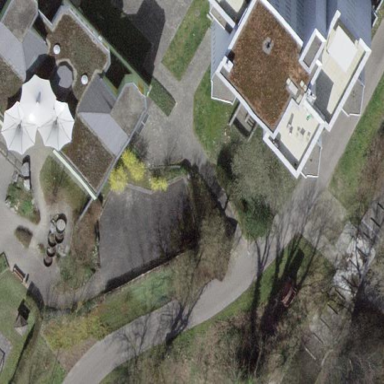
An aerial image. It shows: Kindergarten building.